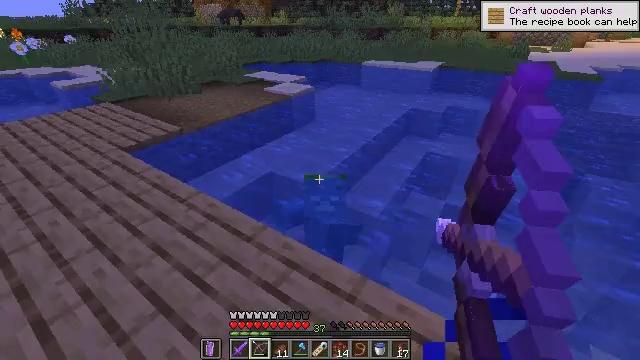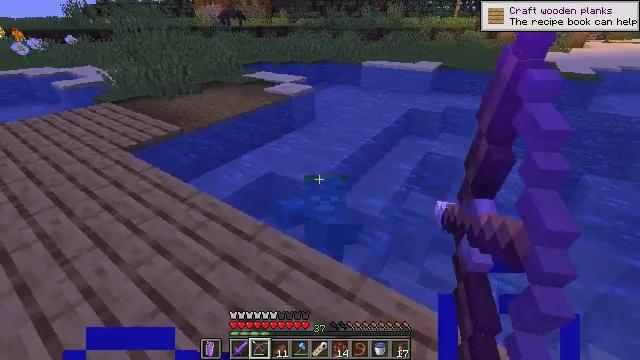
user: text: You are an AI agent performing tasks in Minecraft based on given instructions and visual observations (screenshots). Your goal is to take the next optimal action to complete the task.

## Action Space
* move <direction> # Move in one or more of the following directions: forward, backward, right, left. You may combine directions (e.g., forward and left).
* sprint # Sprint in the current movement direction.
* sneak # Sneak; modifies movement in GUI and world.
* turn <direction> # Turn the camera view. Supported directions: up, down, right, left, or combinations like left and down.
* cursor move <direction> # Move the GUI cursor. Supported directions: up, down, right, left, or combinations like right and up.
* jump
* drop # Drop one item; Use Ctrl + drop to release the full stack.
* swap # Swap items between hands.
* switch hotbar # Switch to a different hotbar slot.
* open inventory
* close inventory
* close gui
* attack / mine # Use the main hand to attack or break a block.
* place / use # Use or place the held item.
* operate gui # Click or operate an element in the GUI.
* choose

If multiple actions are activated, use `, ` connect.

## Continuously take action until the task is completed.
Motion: motion action
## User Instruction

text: Hunt the drowned.
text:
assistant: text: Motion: move back, use / place
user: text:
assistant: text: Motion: use / place